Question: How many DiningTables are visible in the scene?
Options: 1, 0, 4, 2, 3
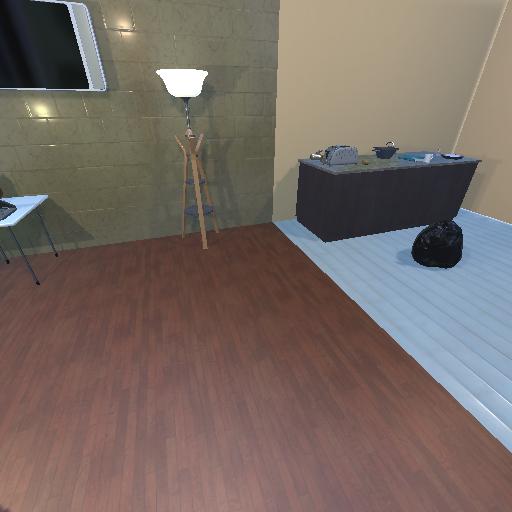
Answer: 1